Question: I'll try to be precise and short.
I have a volume (128x128x128) and a mask (same size with [0|1|2] values)
I want to make the 3D volume matrix a 3D image with RGB, and store in each channel (red,green,blue) the points marked in the mask.
This is to use a 2D representation by taking a slice of that 3D cube, and not compute it over and over to make things way more faster (very important in my project), so actually, the 3D volume + rgb would be like a store for 128 2D images.
The question is, what steps and how do I have to make all this:
- Create a volume 128x128x128x3 ?
- Define a new colormap (original is gray) ?
- Join each channel ?
- How do I use imagesc/whatever to show one slice of that cube with the points in the color as marked in the mask (ex: imageRGB(:,:,64)) ?
That's just my guess, but I don't even know how to do it properly...I'm a bit lost, I hope you can help me, this is a piece of code that may be wrong but may help you out
'''
% Create the matrix 4D
ovImg = zeros(size(volImg,1),size(volImg,2),size(volImg,3),3); % 128x128x128x3
% Store in each channel the points marked as groups
ovImg(:,:,:,1) = volImg .* (mask==1);
ovImg(:,:,:,2) = volImg .* (mask==2);
ovImg(:,:,:,3) = volImg .* (mask==3);
'''
many many thanks!!
UPDATE:
I'm having some trouble with transparency and the colormap, this is what I did.
'''
% Create the matrix 4D
ovImg = zeros(size(volImg,1),size(volImg,2),size(volImg,3),3);
% Store in each channel the points marked as groups
ovImg(:,:,:,1) = imaNorm.*(mask==1);
ovImg(:,:,:,2) = imaNorm.*(mask==2);
ovImg(:,:,:,3) = imaNorm.*(mask==3);
[X,Y,Z] = meshgrid(1:128,1:128,1:128);
imaNorm = volImg - min(volImg(:));
maxval = max(imaNorm(:));
ovImg = imaNorm + mask * maxval;
N= ceil(maxval);
c = [linspace(0,1,N)' zeros(N,2)];
my_colormap = [c(:,[1 2 3]) ; c(:,[3 1 2]) ; c(:,[2 3 1])];
figure;
imshow(squeeze(ovImg(:,:,64)),my_colormap);
figure;
imagesc(squeeze(mask(:,:,64)));
'''
Result (Overlayed image / mask)

Any ideas? Thanks again, everybody
---
FINAL UPDATE:
With the other approach that Gunther Struyf suggested, I had exactly what I wanted.
Thanks mate, I really appreciate it, hope this helps other people too.
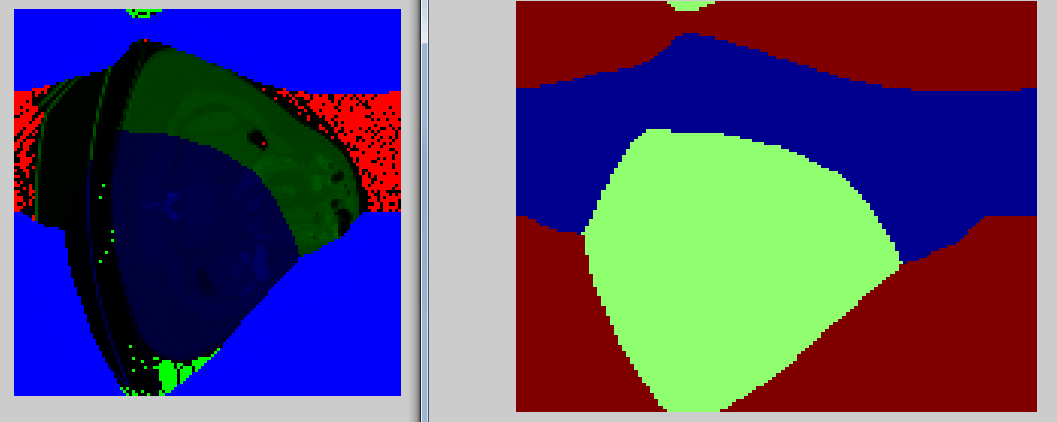
Answer: You can use <URL>. For the scale I'd not multiply it, but add an offset to the value, so each mask is a different range in the colormap.
For plotting a slice of the 3d matrix, you can just index it and then <URL> it to remove the resulting singleton dimension:
Example:
'''
[X,Y,Z]=meshgrid(1:128,1:128,1:128);
volImg =5*sin(X/3)+13*cos(Y/5)+8*sin(Z/10);
volImg=volImg-min(volImg(:));
mask = repmat(floor(linspace(0,3-2*eps,128))',[1 128 128]);
maxval=max(volImg(:));
ovImg=volImg+mask*maxval;
imshow(squeeze(ovImg(:,:,1)),jet(ceil(max(ovImg(:)))));
'''
Unmasked, original image ('imshow(squeeze(volImg(:,:,1)),jet(ceil(maxval)))')

Resulting with mask (code block above):

For different colormaps, see <URL>, or create your own colormap. Eg you're mask has three values, so let's match those with R,G and B:
'''
N = ceil(maxval);
c = [linspace(0,1,N)' zeros(N,2)];
my_colormap = [c(:,[1 2 3]) ; c(:,[3 1 2]) ; c(:,[2 3 1])];
figure
imshow(squeeze(ovImg(:,:,1)),my_colormap);
'''
which gives:

## Other approach:
Now I understand your question, I see you got it quite right from the beginning, you only need rescale the variable to a value between 0 and 1, since from <URL>:
> Color intensity can be specified on the interval 0.0 to 1.0.
which you can do using:
'''
minval=min(volImg(:));
maxval=max(volImg(:));
volImg=(volImg-minval)/(maxval-minval);
'''
next up is your code:
'''
ovImg = zeros([size(volImg),3]);
ovImg(:,:,:,1) = volImg .* (mask==1);
ovImg(:,:,:,2) = volImg .* (mask==2);
ovImg(:,:,:,3) = volImg .* (mask==3);
'''
You just have to plot it now:
'''
imshow(squeeze(ovImg(:,:,64,:)))
'''